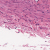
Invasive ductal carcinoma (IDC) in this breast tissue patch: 0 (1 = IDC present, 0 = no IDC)